Question:
I have some PDF formate document in subfolder of Resourse folder in my application.i have try to read these document like this way.here is my code.
'''
NSString *path = [[NSBundle mainBundle] pathForResource:chapter ofType:@"pdf"];
NSURL *targetURL = [NSURL fileURLWithPath:path];
NSURLRequest *request = [NSURLRequest requestWithURL:targetURL];
[[webView scrollView] setContentOffset:CGPointMake(0,500) animated:YES];
[webView stringByEvaluatingJavaScriptFromString:[NSString stringWithFormat:@"window.scrollTo(0.0, 50.0)"]];
[webView loadRequest:request];
[self.view addSubview:webView];
[webView release];
'''
In this code "path" Return Nill value,when i check in console.but when i check the string "chapter" which store my desire pdf document name ,Always it have one of the pdf document name.In Console when my program is crash it show some thing like this.
'''
Terminating app due to uncaught exception 'NSInvalidArgumentException', reason:
'-[UIWebView scrollView]: unrecognized selector sent to instance 0x6587d20'
'''
Any help will be appriated.
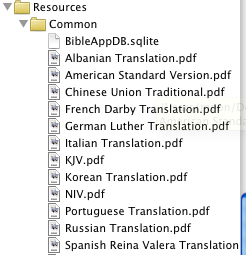
Answer: Are you check out your pdf file in your project?

I test a following code. no problem.
please check your chapter.pdf file in your project. the point is relative path.
'''
NSLog(@"path:%@",[[NSBundle mainBundle] pathForResource:@"chapter" ofType:@"pdf"]);
console:
/var/mobile/Applications/72AFA069-D83E-469A-A687-AEAFDB0B4D97/TableViewTest.app/chapter.pdf
'''
---
'''
NSLog(@"path:%@",[[NSBundle mainBundle] pathForResource:@"Chapter" ofType:@"pdf"]);
console:
(null)
'''
---
'''
self.myWebView = [[[UIWebView alloc] initWithFrame:webFrame] autorelease];
self.myWebView.backgroundColor = [UIColor whiteColor];
self.myWebView.scalesPageToFit = YES;
self.myWebView.delegate = self;
[self.view addSubview:self.myWebView];
[self.myWebView loadRequest:[NSURLRequest requestWithURL:[NSURL fileURLWithPath:[[NSBundle mainBundle] pathForResource:@"chapter" ofType:@"pdf"]]]];
'''

---
In your project folder name will disappear in a actual iPhone bundle.
You have created a folder called Resource-Common, but eventually disappears in NSBundle.

See the image below. Both are integrated. folder name in the project is only just visible folder in xcode.

If you want all pdf file list in NSBundle. try to following code.
'''
NSArray *pdfCollection = [[NSBundle mainBundle] pathsForResourcesOfType:@"pdf" inDirectory:nil];
'''